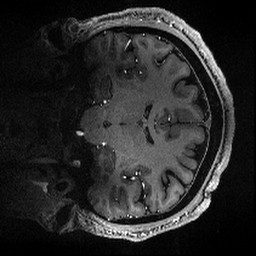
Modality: T1w
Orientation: coronal
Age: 32
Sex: male
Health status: healthy
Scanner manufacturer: siemens
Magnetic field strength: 9.4 T
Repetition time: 3.8 s
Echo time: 0.0025 s